Field crop: maize
Growth stage: 2
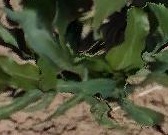
Species: maize